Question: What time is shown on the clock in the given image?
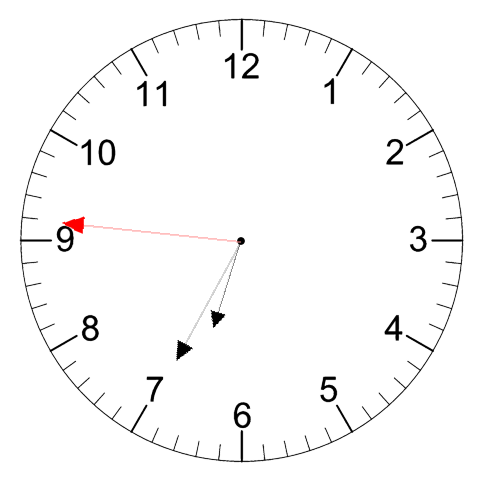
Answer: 06:34:46